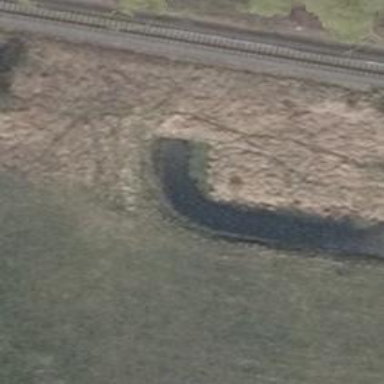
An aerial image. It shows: Tunnel.